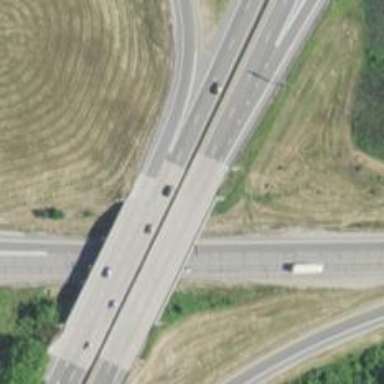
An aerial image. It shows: Motorway bridge with asphalt surface.